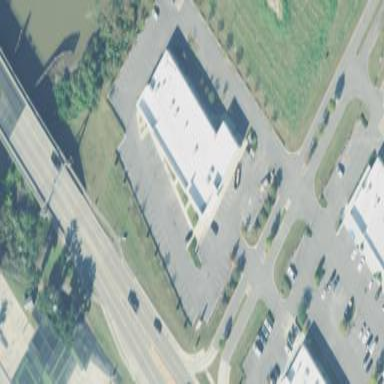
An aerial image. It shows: Retail building.